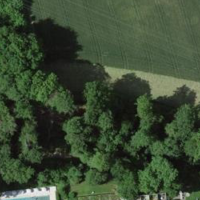
EUNIS habitat code: 41
Species observed at this site:
Lonicera acuminata